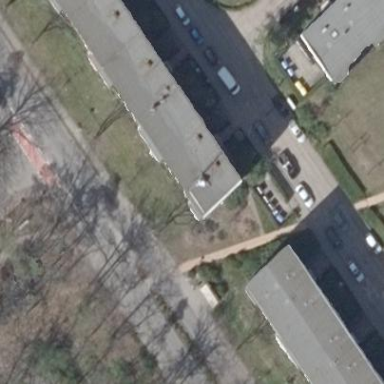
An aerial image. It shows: Image showing building with apartments.